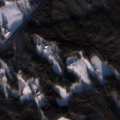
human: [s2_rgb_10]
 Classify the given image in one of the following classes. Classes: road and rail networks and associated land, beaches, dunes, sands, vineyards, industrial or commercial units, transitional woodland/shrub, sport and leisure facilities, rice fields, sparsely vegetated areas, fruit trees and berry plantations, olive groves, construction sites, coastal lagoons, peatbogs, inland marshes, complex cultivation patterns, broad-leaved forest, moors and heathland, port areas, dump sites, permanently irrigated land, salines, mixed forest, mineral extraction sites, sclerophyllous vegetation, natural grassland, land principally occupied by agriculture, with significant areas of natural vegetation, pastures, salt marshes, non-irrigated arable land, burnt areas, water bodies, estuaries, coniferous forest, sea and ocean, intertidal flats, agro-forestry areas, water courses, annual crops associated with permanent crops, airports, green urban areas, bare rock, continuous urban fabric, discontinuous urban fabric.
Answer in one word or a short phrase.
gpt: land principally occupied by agriculture, with significant areas of natural vegetation, coniferous forest, mixed forest